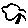
Label: bird